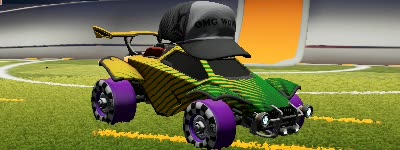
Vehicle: octane